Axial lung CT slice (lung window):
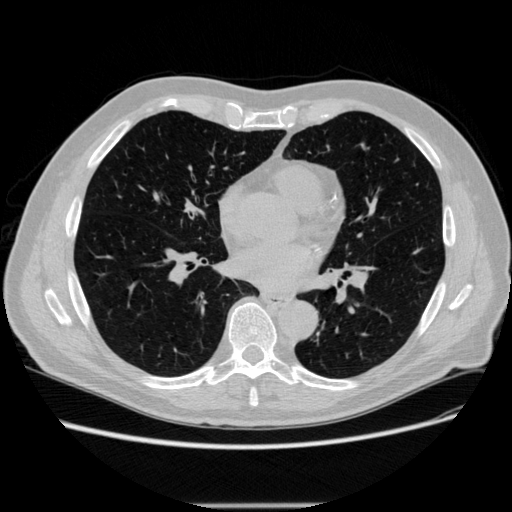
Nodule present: no